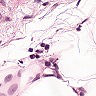
Metastatic tissue present: no